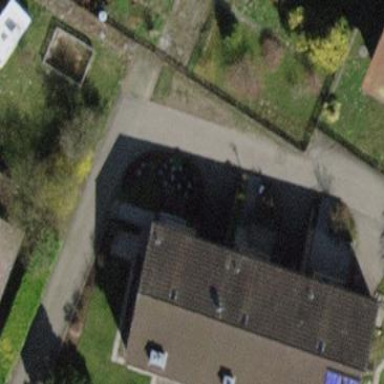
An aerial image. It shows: Detached building with gabled roof oriented across.